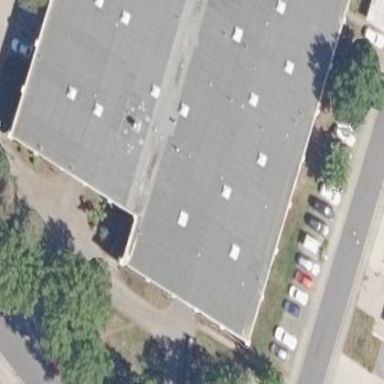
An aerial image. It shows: Commercial building.